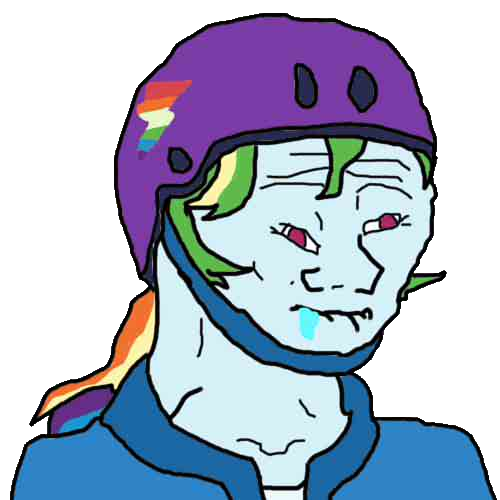
Label: 5_Brainlet